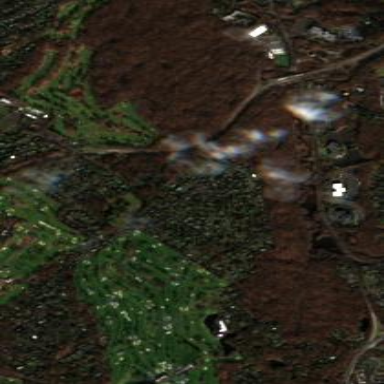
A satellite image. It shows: Golf course surrounded by greenery.